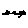
Label: moon